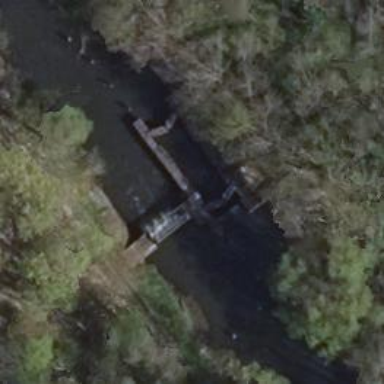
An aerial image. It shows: Lock gate along waterway.